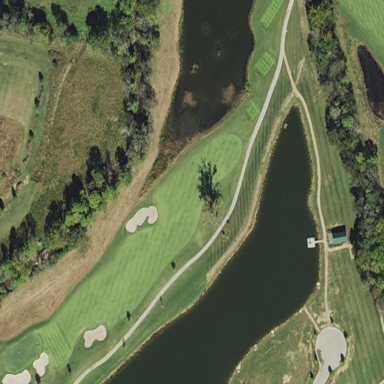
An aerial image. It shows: Water hazard in golf course. The hazard is natural water feature.